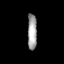
Tissue: prostate
Cell type: Fibroblasts
Senescence score: 0.7225
Nuclear area (px): 327
Mean DAPI intensity: 162.44